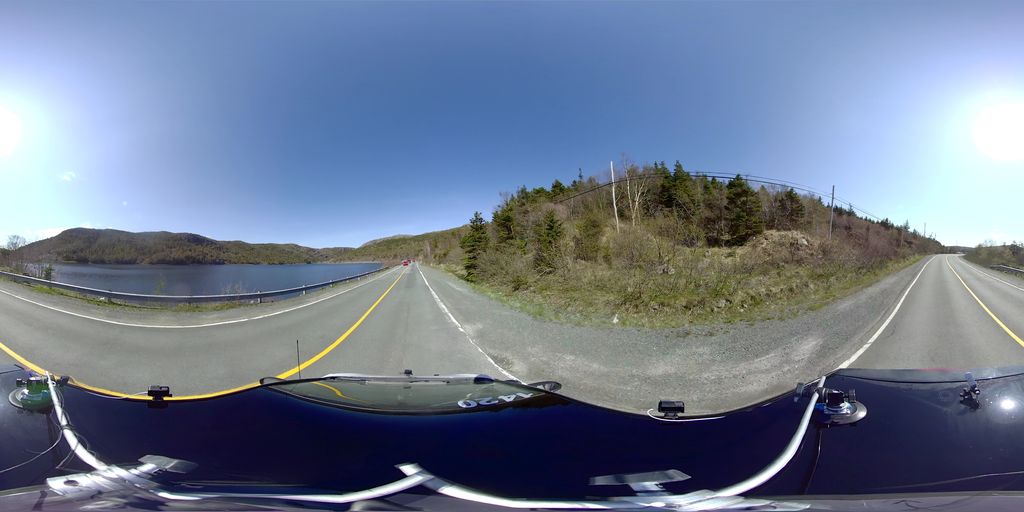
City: st_johns